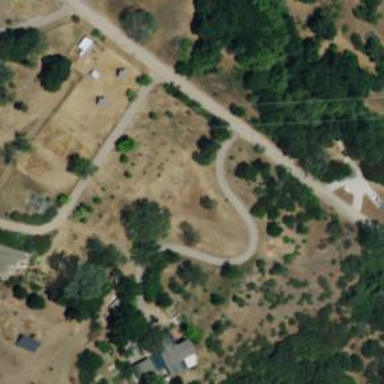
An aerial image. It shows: Driveway.